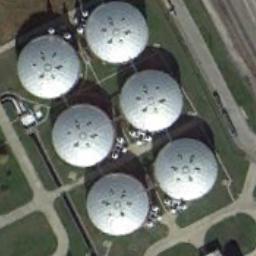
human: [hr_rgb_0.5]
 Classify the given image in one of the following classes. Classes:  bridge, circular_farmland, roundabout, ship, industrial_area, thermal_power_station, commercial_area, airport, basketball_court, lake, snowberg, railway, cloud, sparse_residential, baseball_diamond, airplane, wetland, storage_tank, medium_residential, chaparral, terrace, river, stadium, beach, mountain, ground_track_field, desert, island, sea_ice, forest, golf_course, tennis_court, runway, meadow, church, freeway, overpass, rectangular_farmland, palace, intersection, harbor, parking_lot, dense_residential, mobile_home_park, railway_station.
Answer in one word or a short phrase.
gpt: storage_tank